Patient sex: M
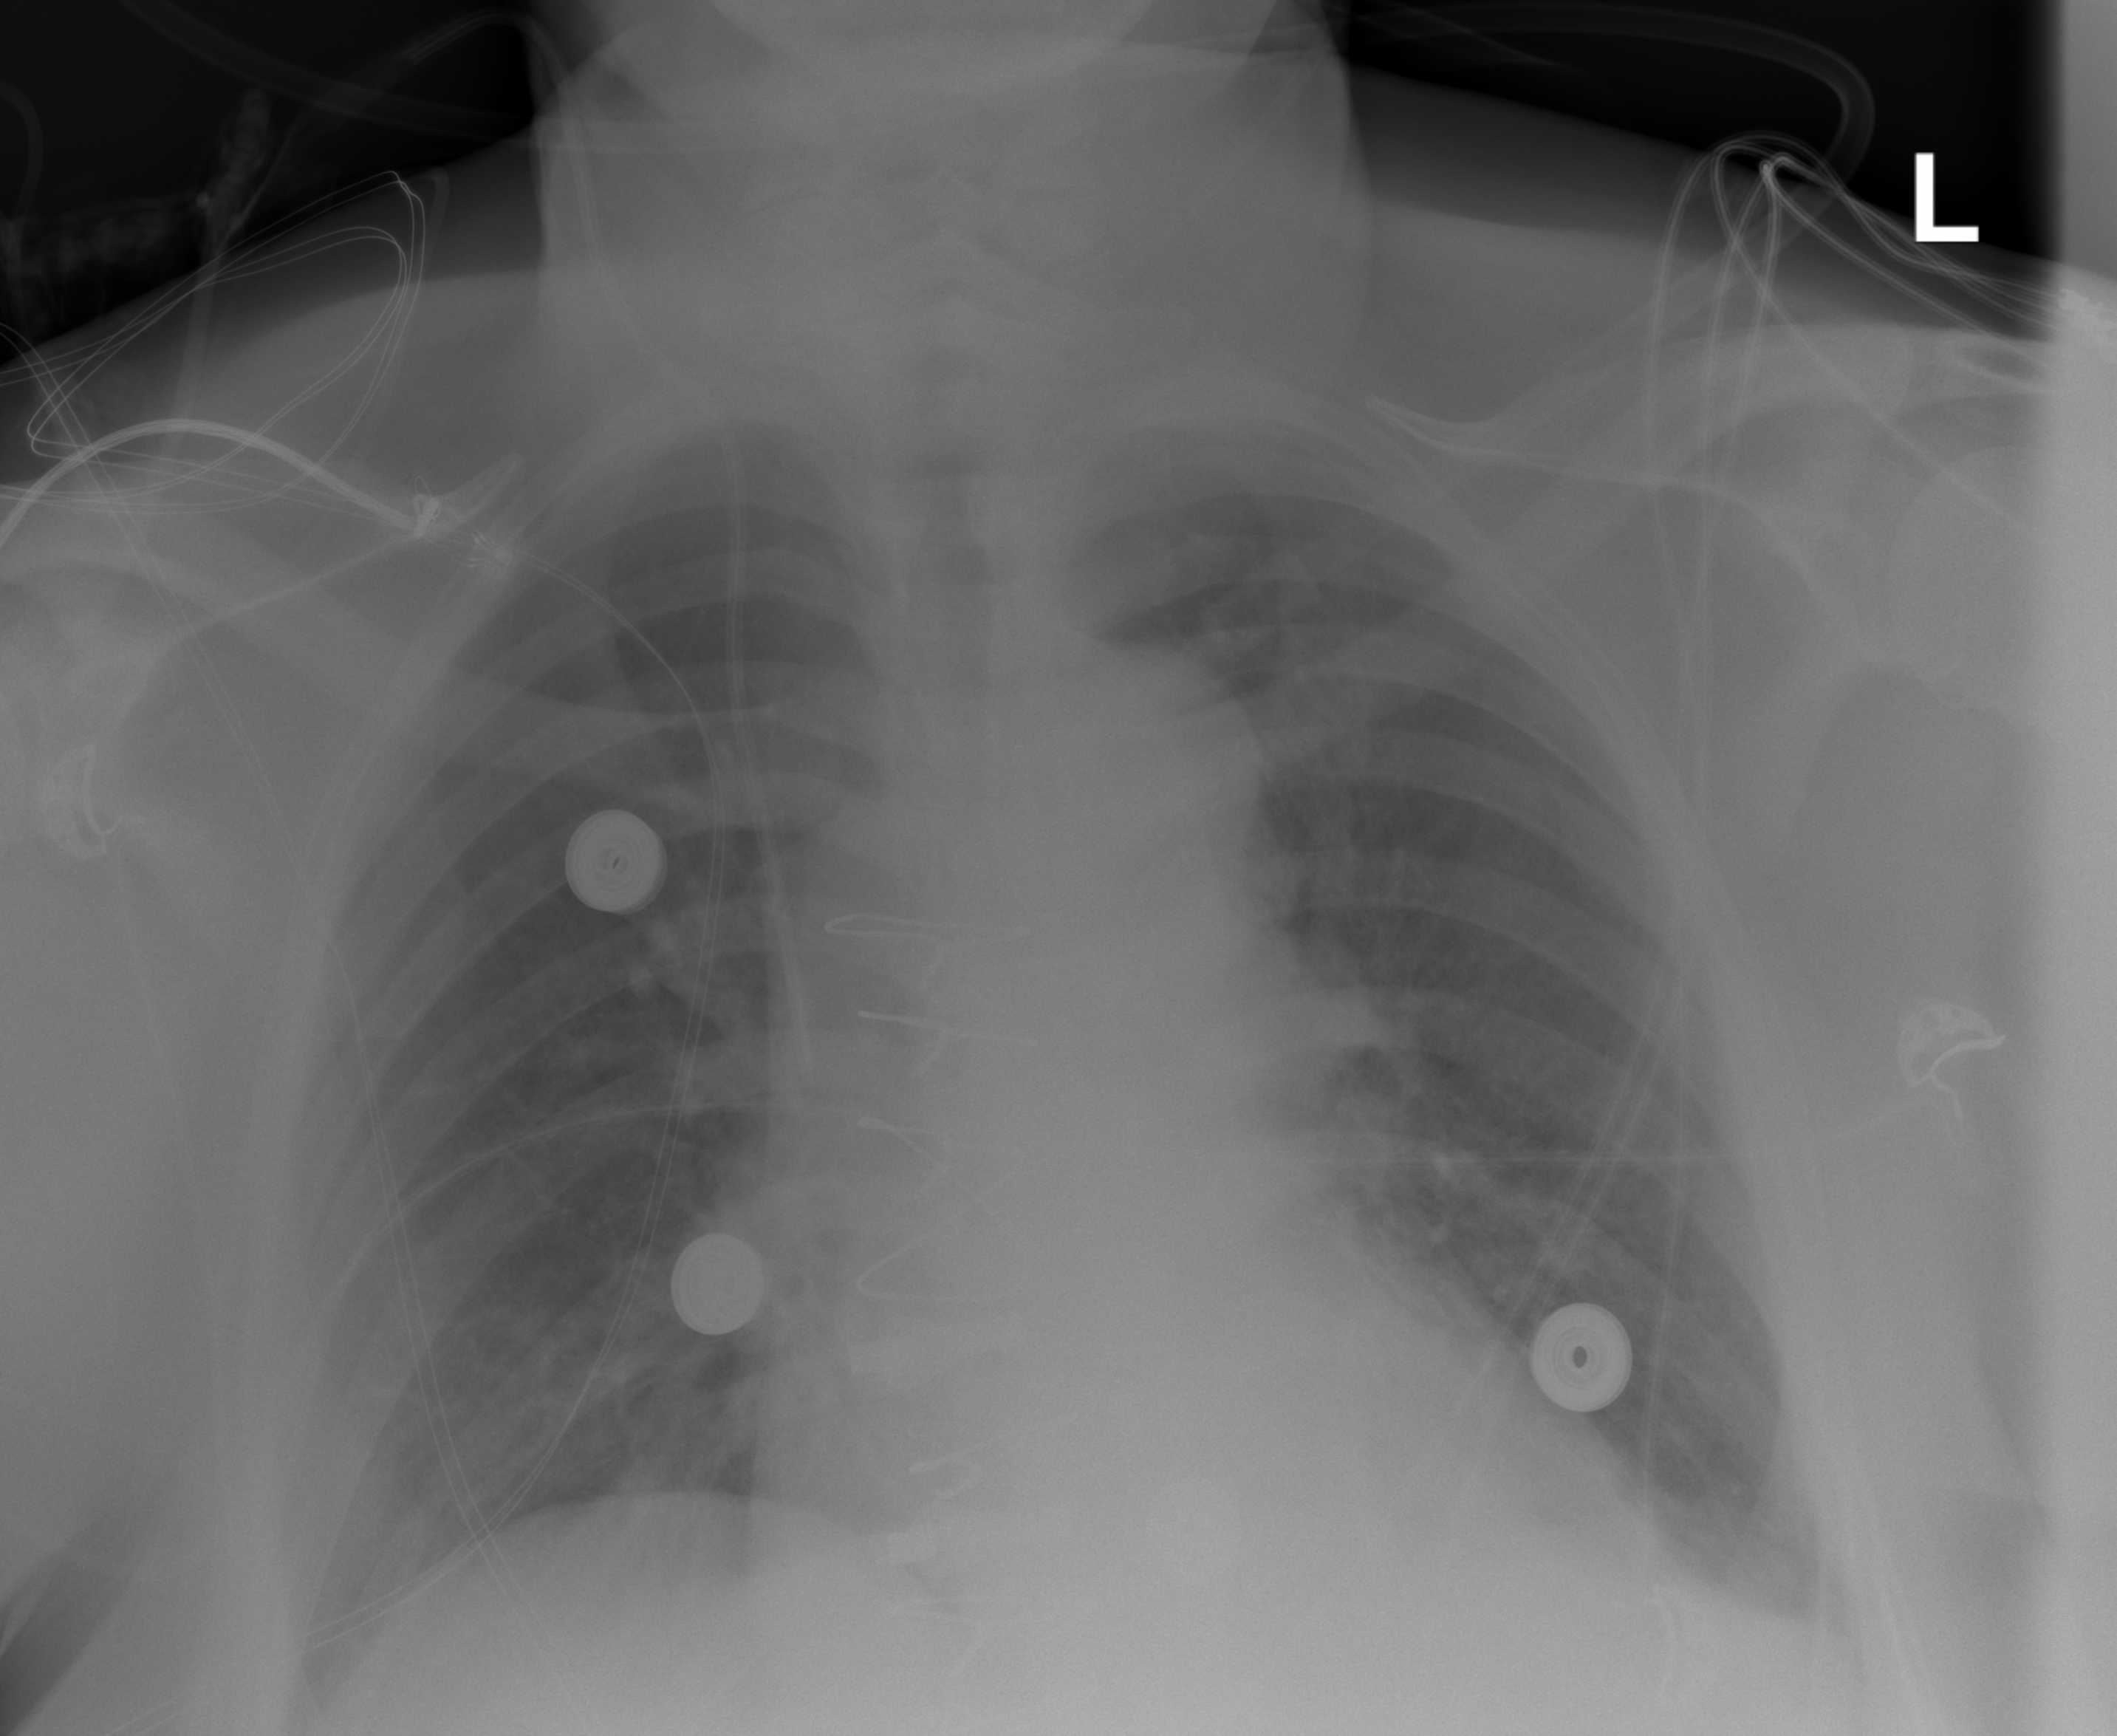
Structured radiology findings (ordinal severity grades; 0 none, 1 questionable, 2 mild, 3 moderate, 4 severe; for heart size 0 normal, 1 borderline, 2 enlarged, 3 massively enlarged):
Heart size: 2
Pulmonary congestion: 2
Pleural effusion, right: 0
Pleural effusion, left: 0
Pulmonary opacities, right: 2
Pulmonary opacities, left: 2
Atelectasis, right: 0
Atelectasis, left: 0